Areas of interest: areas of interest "Insurance Company"
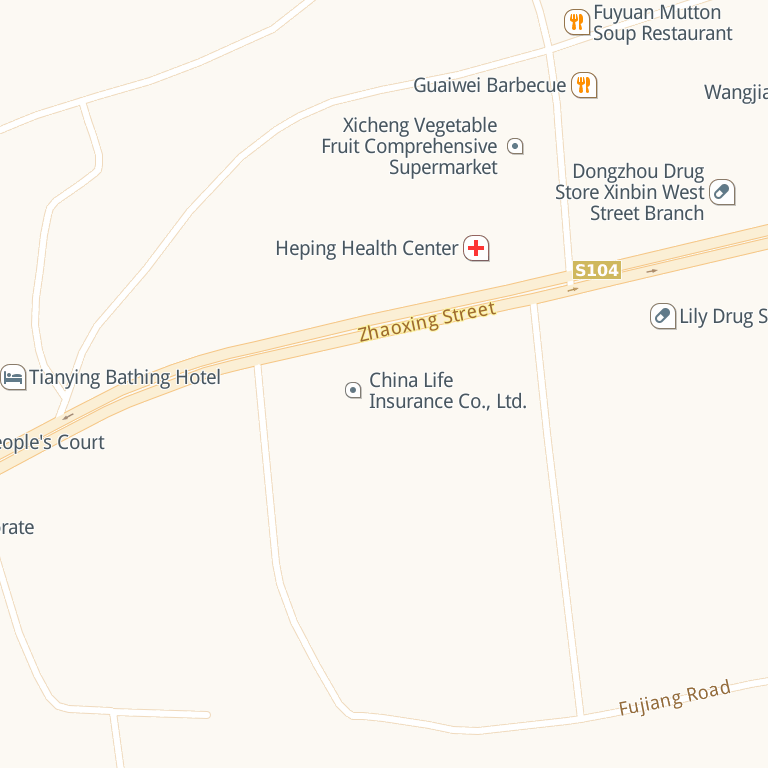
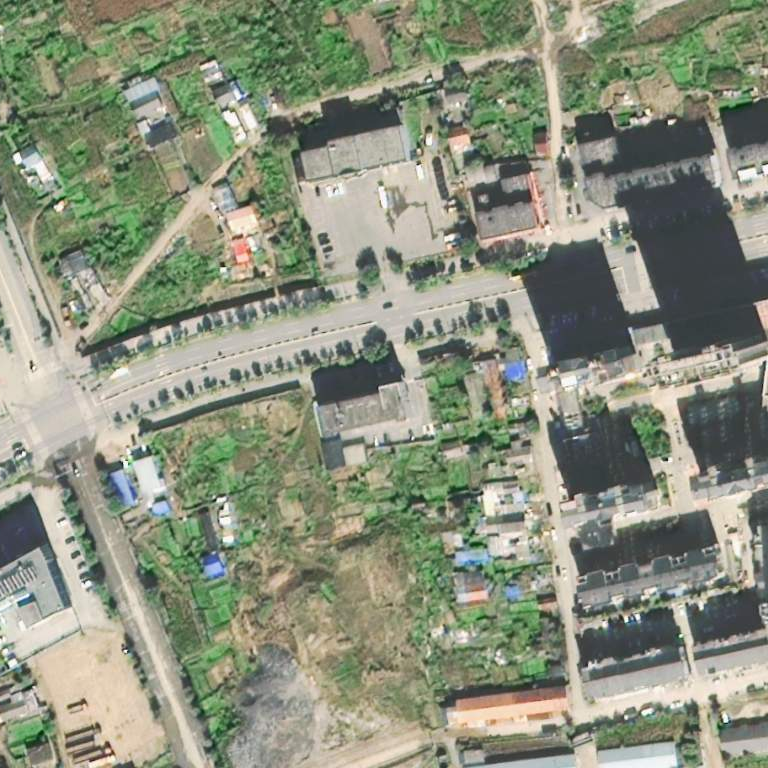